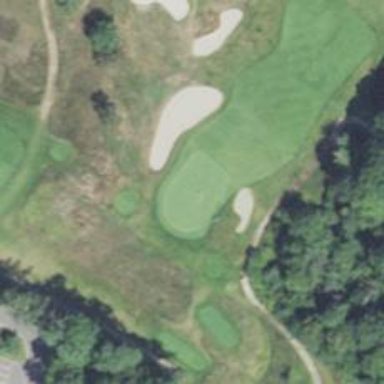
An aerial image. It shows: View of golf hole.